四年级 · 算术
口算。(共 4 分)

$20 \times 300=\quad 130 \times 30=\quad 700 \times 80=\quad 240 \times 20=$

$220 \times 40=\quad 500 \times 20=\quad 90 \times 600=\quad 110 \times 50=$
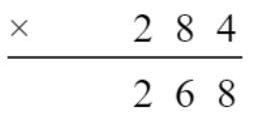
答案: $6000 ; 3900 ; 56000 ; 4800$

$8800 ; 10000 ; 54000 ; 5500$

【详解】略20.答案: $18360 ; 27630 ; 19028$

【分析】整数乘法的计算法则: 从右边起, 依次用第二个因数每位上的数去乘第一个因数, 乘到哪一位, 得数的末尾就和第二个因数的哪一位对齐; 再把几次乘得的数起来, 注意因数末尾有 0 的乘法的计算方法。

【详解】 $408 \times 45=18360 \quad 90 \times 307=27630 \quad 67 \times 284=19028$
$\begin{array}{r}408 \\ \times \quad 45 \\ \hline 2040\end{array}$
$\begin{array}{r}90 \\ \times \quad 307 \\ \hline 63\end{array}$

| 1632 |
| :--- |
| 18360 |

67
$\begin{array}{r}27 \\ \hline 27630\end{array}$

536

| 134 |
| :--- |
| 19028 |
解析: 答案:$6000 ; 3900 ; 56000 ; 4800$

$8800 ; 10000 ; 54000 ; 5500$

【详解】略20.答案: $18360 ; 27630 ; 19028$

【分析】整数乘法的计算法则: 从右边起, 依次用第二个因数每位上的数去乘第一个因数, 乘到哪一位, 得数的末尾就和第二个因数的哪一位对齐; 再把几次乘得的数起来, 注意因数末尾有 0 的乘法的计算方法。

【详解】 $408 \times 45=18360 \quad 90 \times 307=27630 \quad 67 \times 284=19028$
$\begin{array}{r}408 \\ \times \quad 45 \\ \hline 2040\end{array}$
$\begin{array}{r}90 \\ \times \quad 307 \\ \hline 63\end{array}$

| 1632 |
| :--- |
| 18360 |

67
$\begin{array}{r}27 \\ \hline 27630\end{array}$

536

| 134 |
| :--- |
| 19028 |